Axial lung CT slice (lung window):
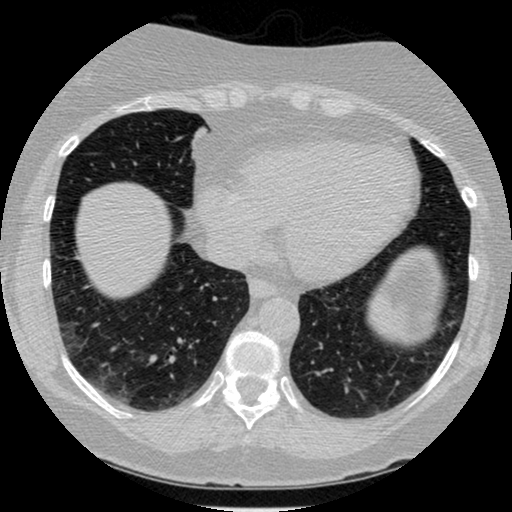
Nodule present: no